Question: I have the following CSS code:
'''
background: -webkit-gradient(radial, 50% 50%, 0, 50% 50%, 350, from(#7b7878), to(@white));
background: -moz-radial-gradient(radial, 50% 50%, 0, 50% 50%, 350, from(#7b7878), to(@white));
background: radial-gradient(radial, 50% 50%, 0, 50% 50%, 350, from(#7b7878), to(@white));
'''
Which is responsible for the following styling:

It works in Chrome, but this is not working in Firefox and IE. What am I missing here??
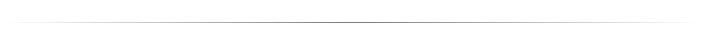
Answer: use this code, this will work on IE 10,google chrom 26.0,fire fox 16.0 ,opera 12.1 and safari 6.1:
'''
width:100%;
height:3px;
background: -webkit-radial-gradient(#7B7878 1%, #BBBBBB 30%, #CCCCCC 40%, #FFF 70%);
background: -o-radial-gradient(#7B7878 1%, #BBBBBB 30%, #CCCCCC 40%, #FFF 70%);
background: -moz-radial-gradient(#7B7878 1%, #BBBBBB 30%, #CCCCCC 40%, #FFF 70%);
background: radial-gradient(#7B7878 1%, #BBBBBB 30%, #CCCCCC 40%, #FFF 70%);
'''
And also give the same result as you want.